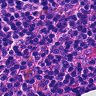
Metastatic tissue present: no